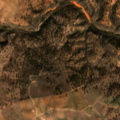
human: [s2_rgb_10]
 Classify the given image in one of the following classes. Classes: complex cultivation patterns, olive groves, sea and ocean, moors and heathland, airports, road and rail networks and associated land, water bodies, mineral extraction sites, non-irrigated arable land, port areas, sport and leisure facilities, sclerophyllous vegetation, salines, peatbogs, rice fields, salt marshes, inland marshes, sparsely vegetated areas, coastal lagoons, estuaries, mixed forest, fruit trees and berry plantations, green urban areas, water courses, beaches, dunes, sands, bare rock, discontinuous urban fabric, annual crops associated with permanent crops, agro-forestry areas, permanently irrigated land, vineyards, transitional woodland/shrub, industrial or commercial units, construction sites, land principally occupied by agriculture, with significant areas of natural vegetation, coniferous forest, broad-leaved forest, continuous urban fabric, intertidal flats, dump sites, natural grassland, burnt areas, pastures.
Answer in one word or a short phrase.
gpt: non-irrigated arable land, agro-forestry areas, broad-leaved forest